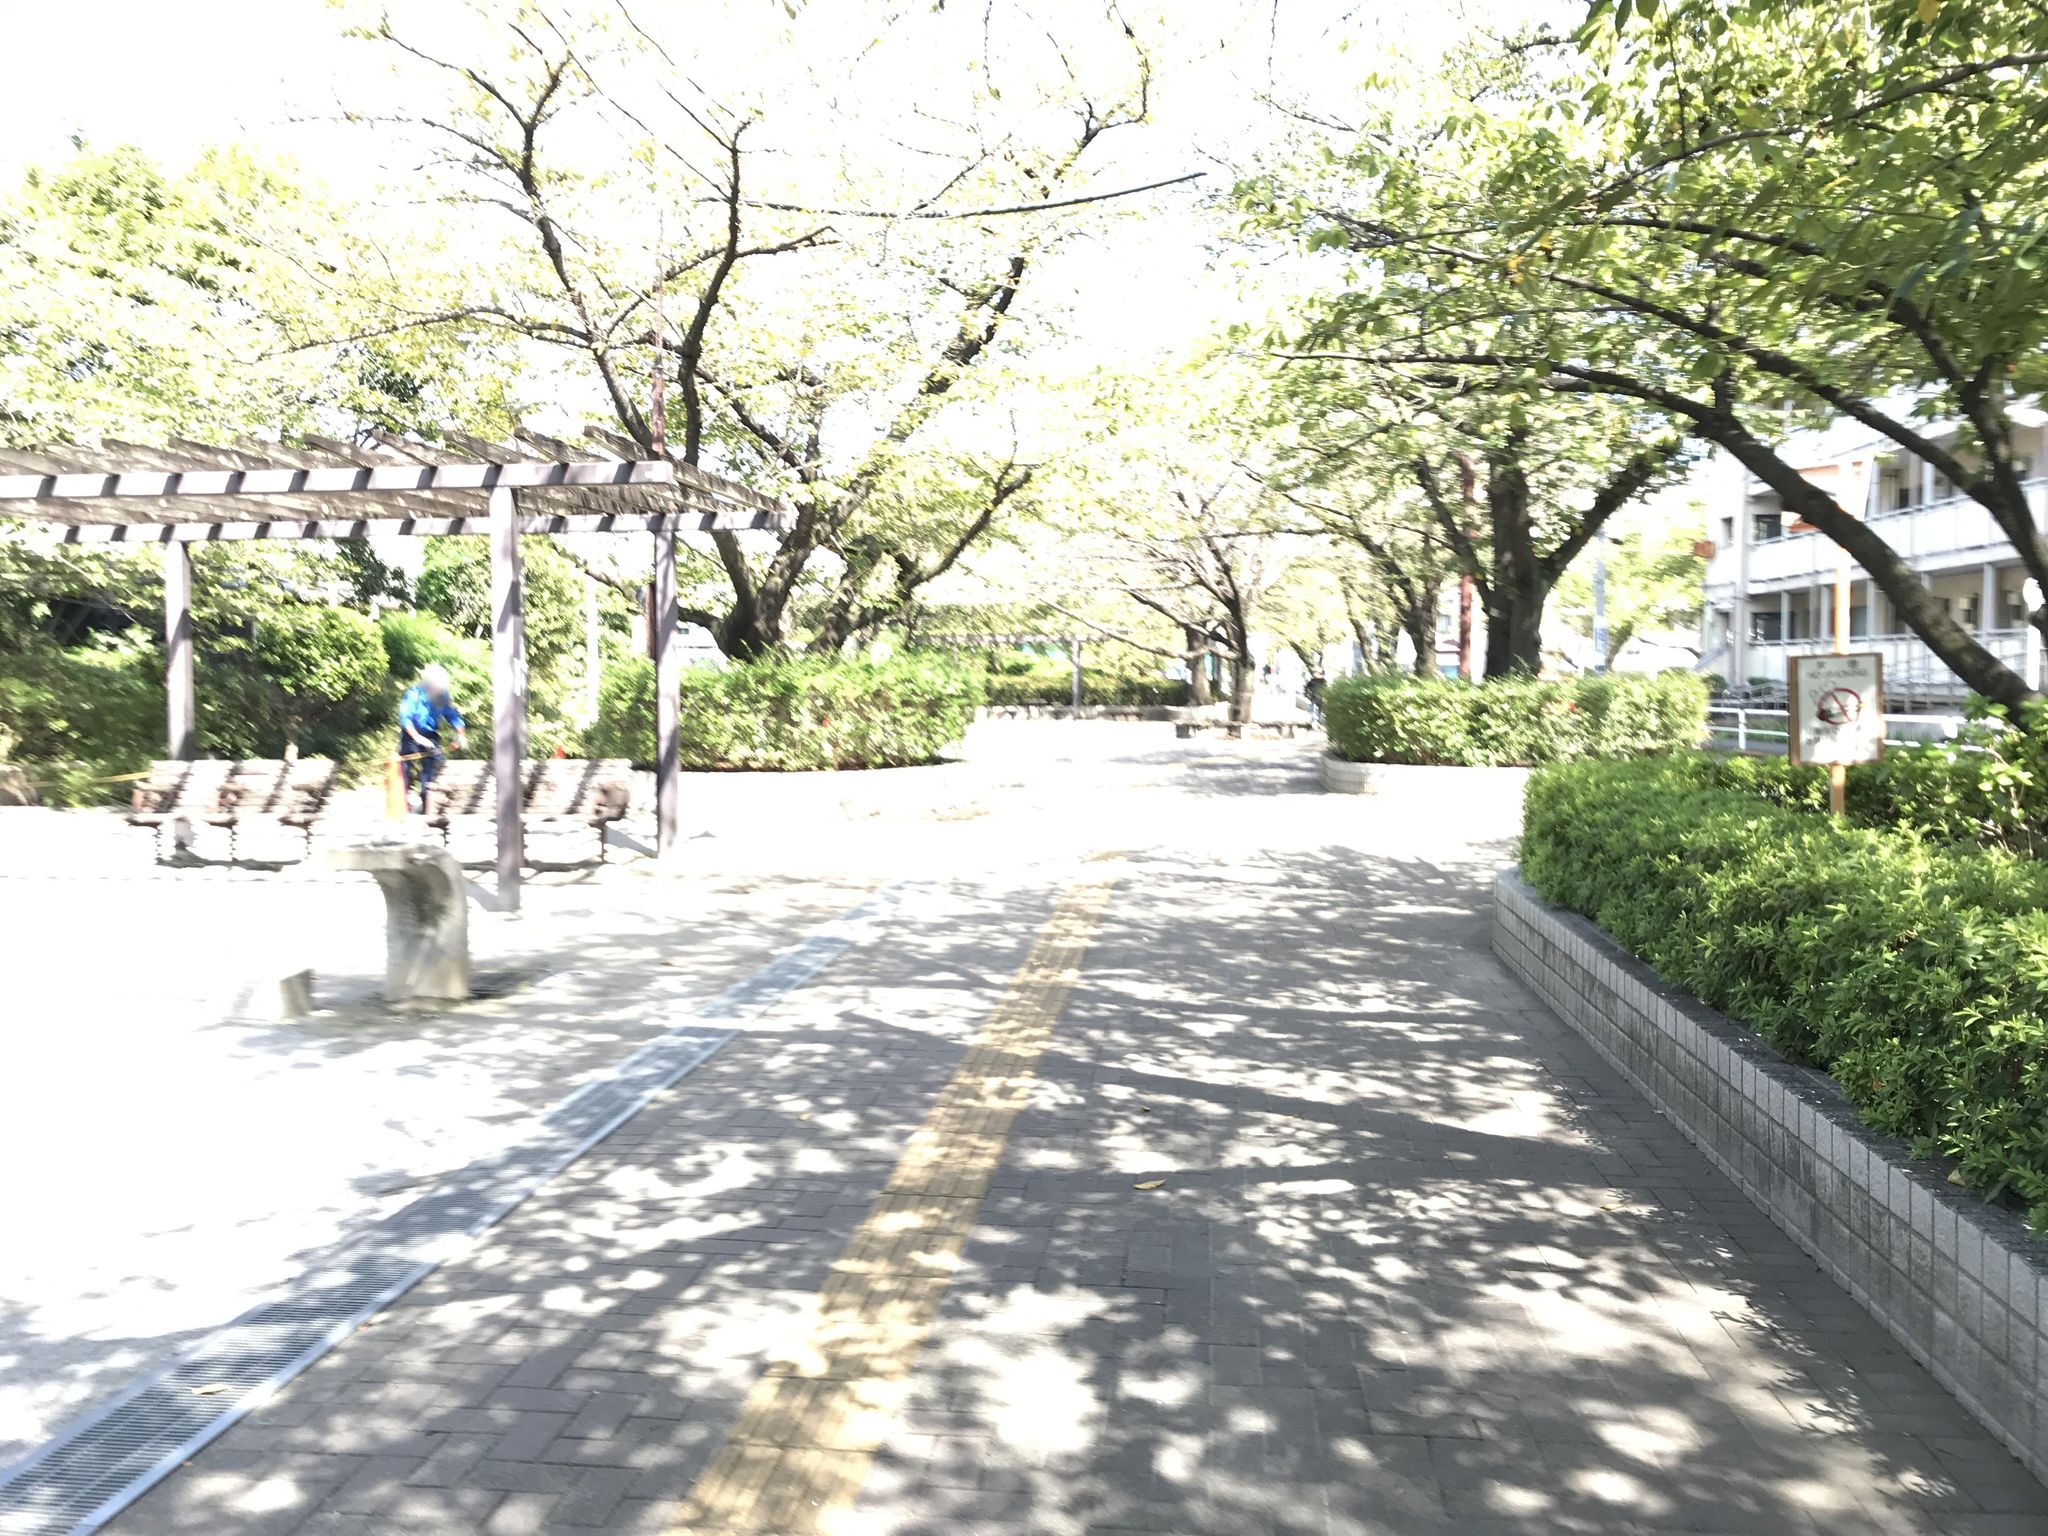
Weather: clear
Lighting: day
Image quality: good
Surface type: walking surface
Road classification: pedestrian, path
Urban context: urban centre
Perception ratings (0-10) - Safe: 8.93, Lively: 7.87, Beautiful: 9.69, Boring: 2.55, Depressing: 6.19, Wealthy: 8.1